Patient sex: F
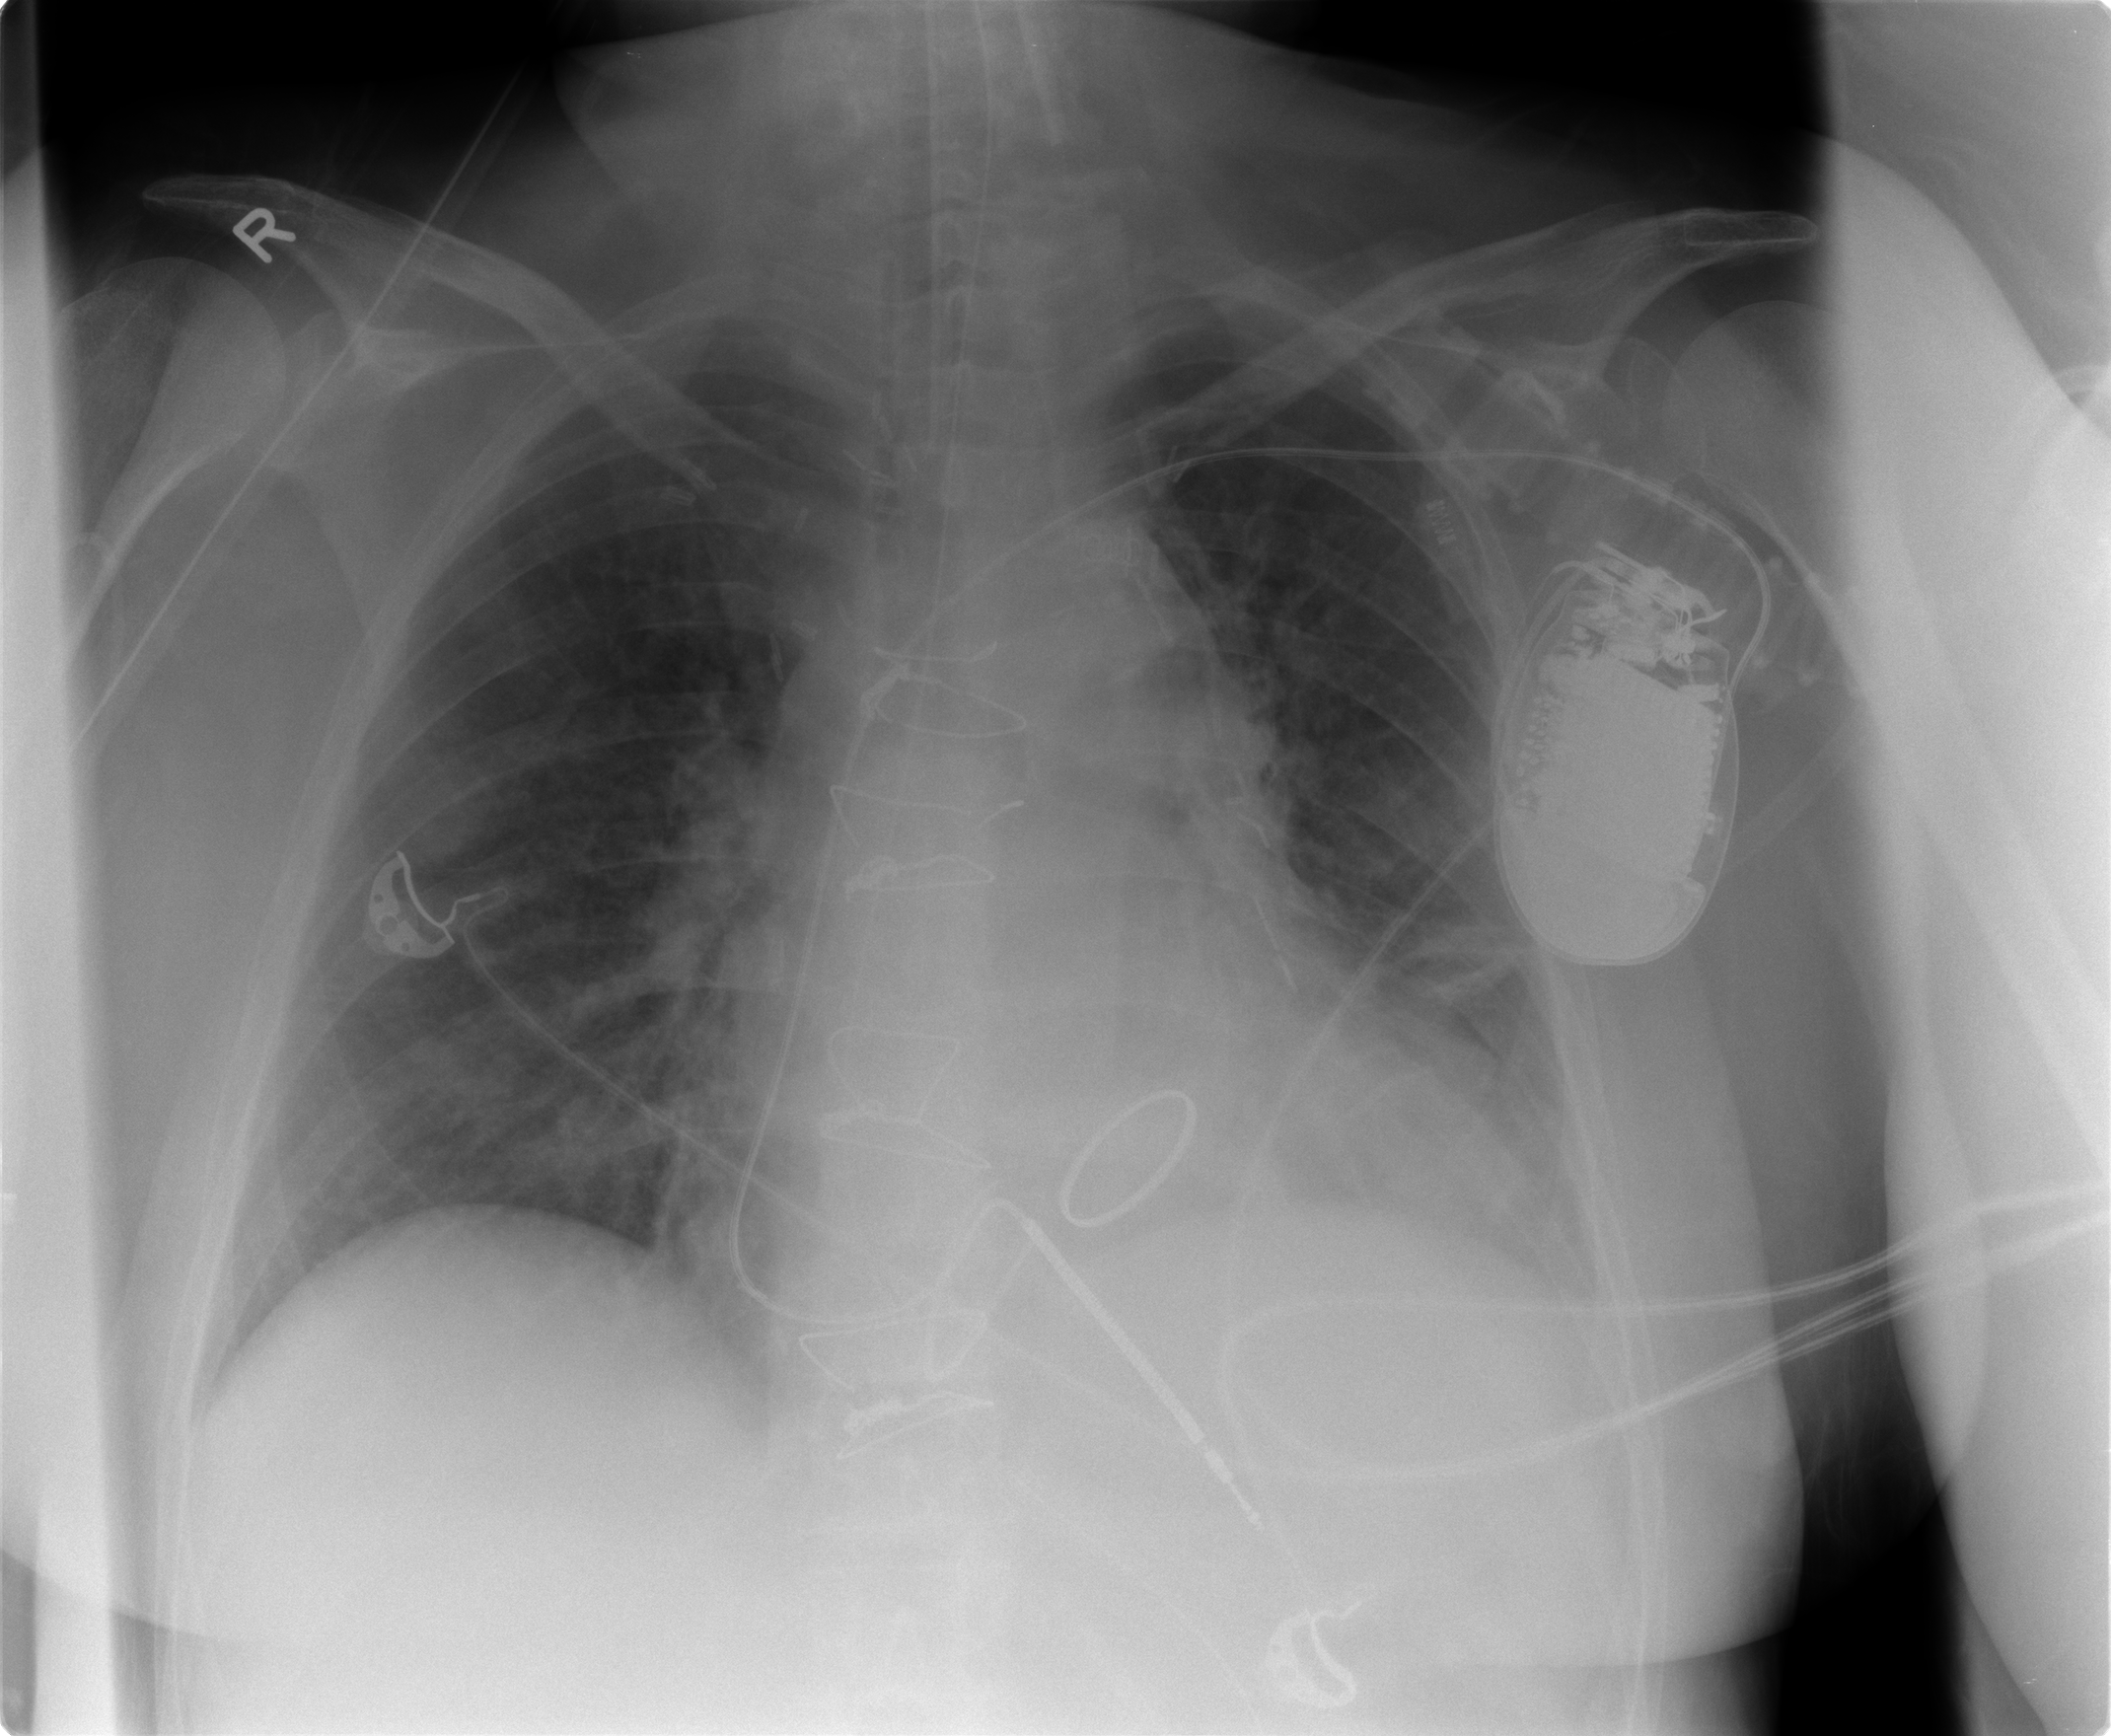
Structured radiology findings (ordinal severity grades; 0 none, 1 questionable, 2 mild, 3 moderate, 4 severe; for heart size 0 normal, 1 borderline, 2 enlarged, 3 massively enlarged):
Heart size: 2
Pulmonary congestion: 1
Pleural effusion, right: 0
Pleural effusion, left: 1
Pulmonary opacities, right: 2
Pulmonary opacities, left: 1
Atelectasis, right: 2
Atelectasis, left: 2